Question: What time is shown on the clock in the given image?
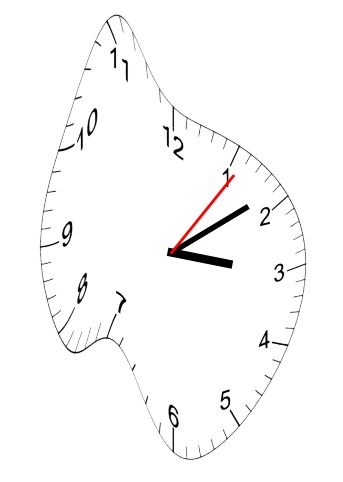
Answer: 03:09:06